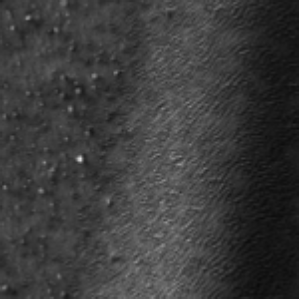
Label: frost